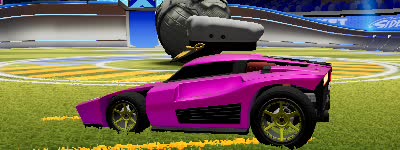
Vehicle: breakout